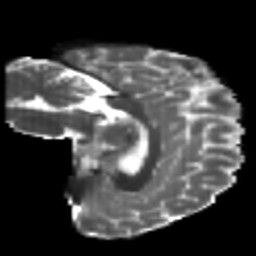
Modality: T2w
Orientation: sagittal
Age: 21
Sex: male
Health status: healthy
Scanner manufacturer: philips
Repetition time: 7.382 s
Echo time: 0.08599 s